Brain MRI, t2w sequence, axial 2D slice.
Patient: age 35, sex F, weight 90 kg, height 1.9 m
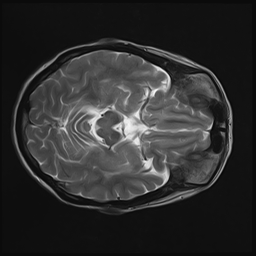